Interaction volume radius: 5 \u00c5
Interaction volume height: 10 \u00c5
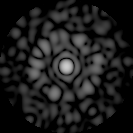
Disorder parameter: 0.8349